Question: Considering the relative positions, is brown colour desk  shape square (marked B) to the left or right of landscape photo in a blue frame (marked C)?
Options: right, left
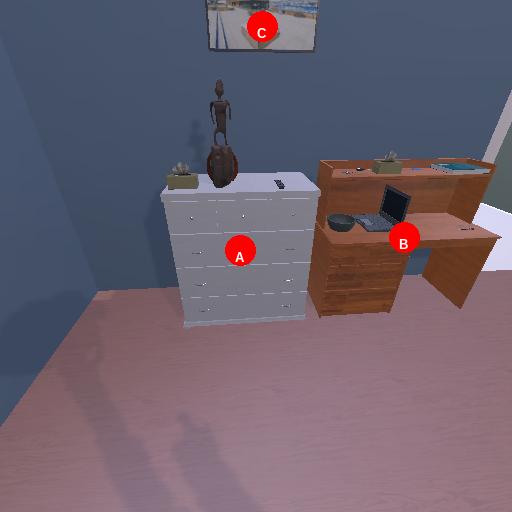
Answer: right